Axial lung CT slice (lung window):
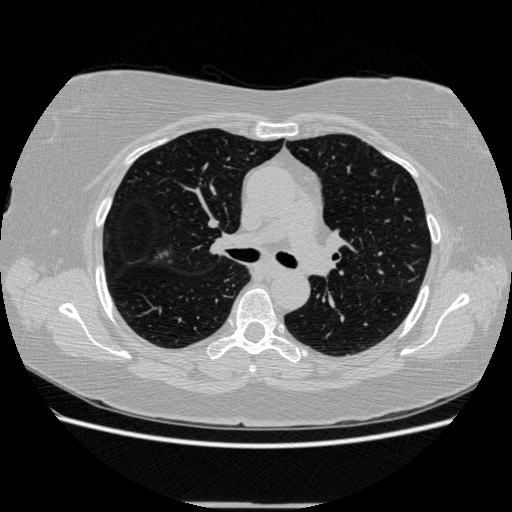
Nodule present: no